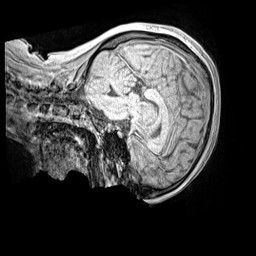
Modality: MP2RAGE
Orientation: sagittal
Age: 12
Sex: female
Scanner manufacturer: siemens
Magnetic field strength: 3 T
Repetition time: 4 s
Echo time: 0.00299 s